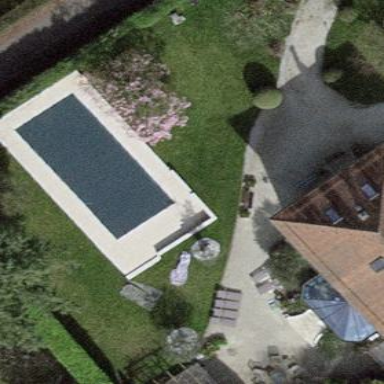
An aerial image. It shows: Outdoor swimming pool in leisure land.